Brain MRI, t2w sequence, axial 2D slice.
Patient: age 37, sex M, weight 90 kg, height 1.9 m
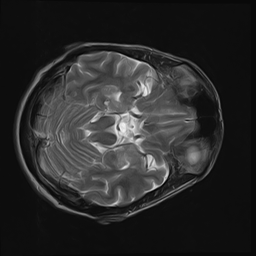